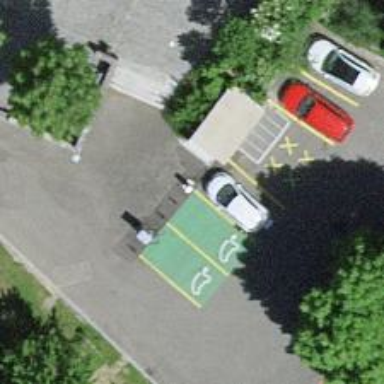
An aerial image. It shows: Charging station.